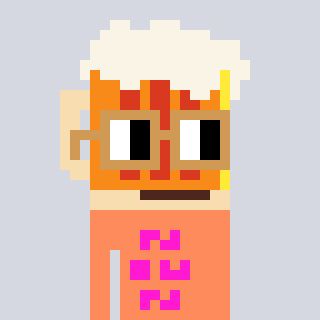
a pixel art character with square brown glasses, a beer-shaped head and a peachy-colored body on a cool background